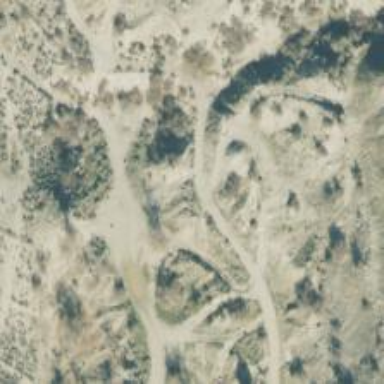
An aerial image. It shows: Disc golf basket.